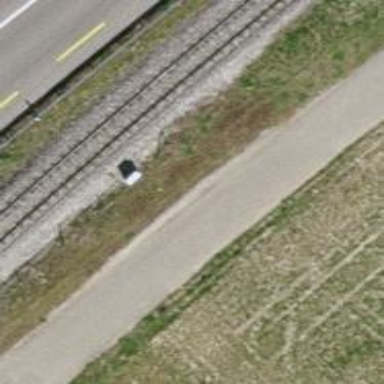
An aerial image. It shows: Asphalt cycleway.